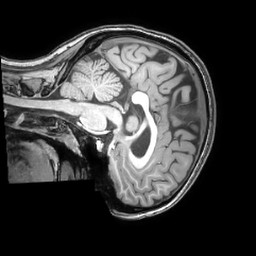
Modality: T1w
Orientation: sagittal
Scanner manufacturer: philips
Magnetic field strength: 3 T
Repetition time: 0.008 s
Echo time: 0.0035 s